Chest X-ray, PA view. Patient: 44 years old, sex M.
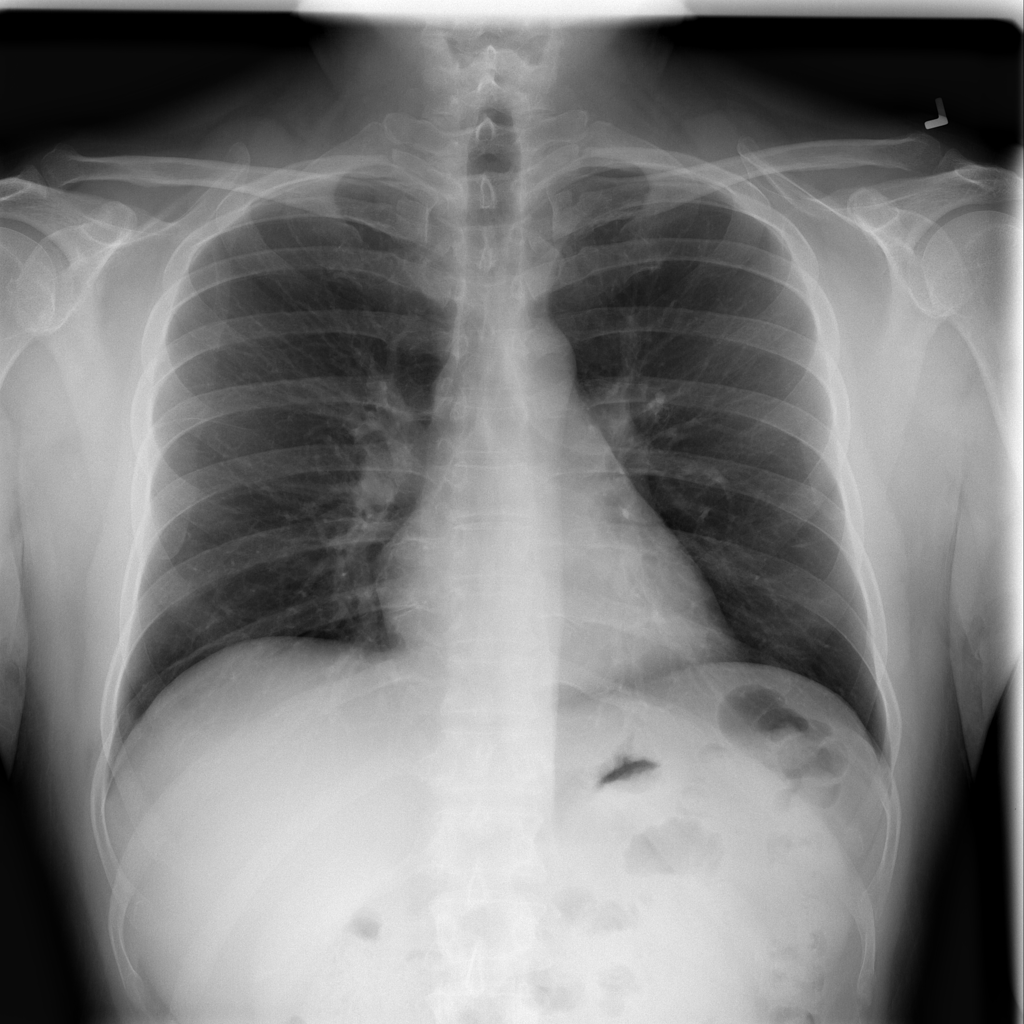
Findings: No Finding